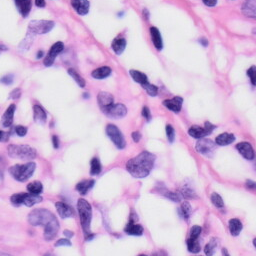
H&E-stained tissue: Skin